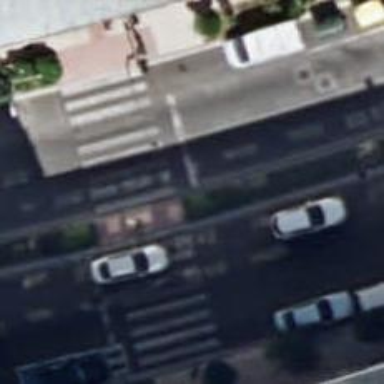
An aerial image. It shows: Road with traffic signals at crossing.